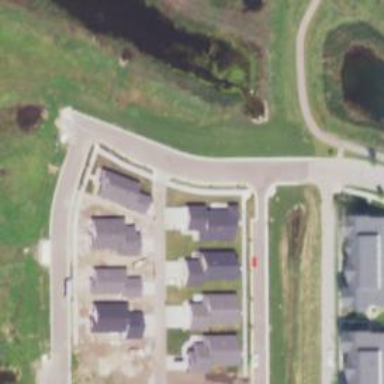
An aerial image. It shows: Alley classified as service road.